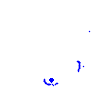
Particle: electron